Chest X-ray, PA view. Patient: 49 years old, sex M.
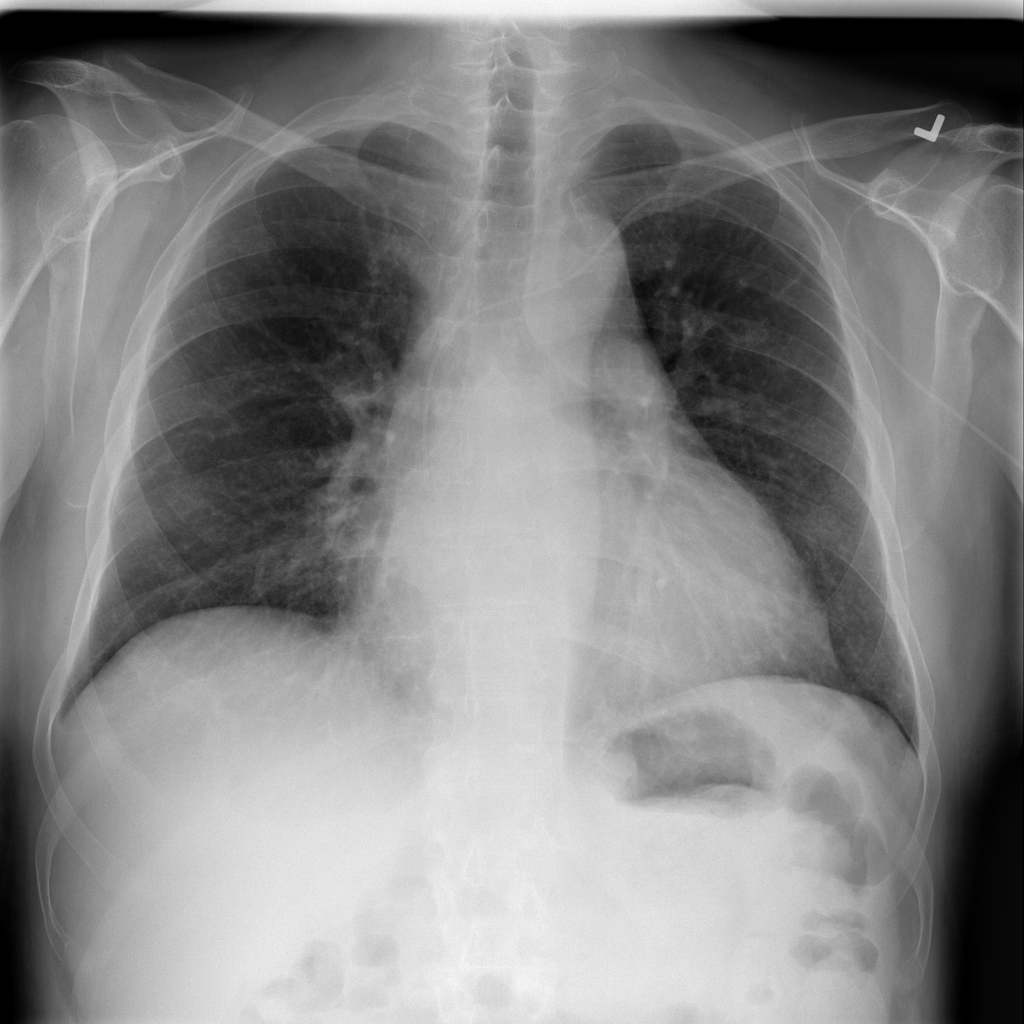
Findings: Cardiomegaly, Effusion